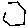
Label: hexagon